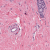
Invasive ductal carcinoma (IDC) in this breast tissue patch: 1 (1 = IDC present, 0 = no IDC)